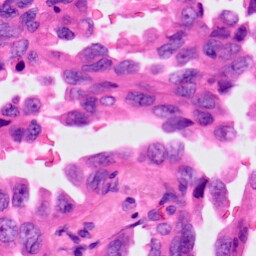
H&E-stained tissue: Lung